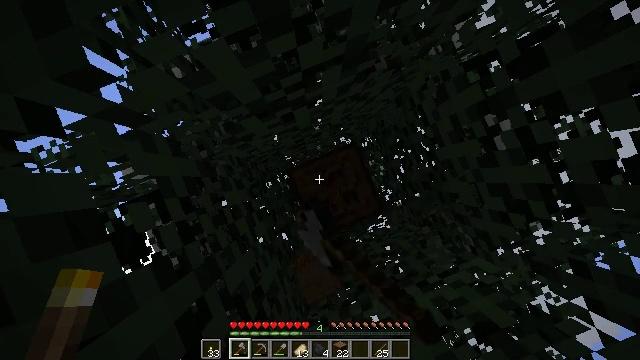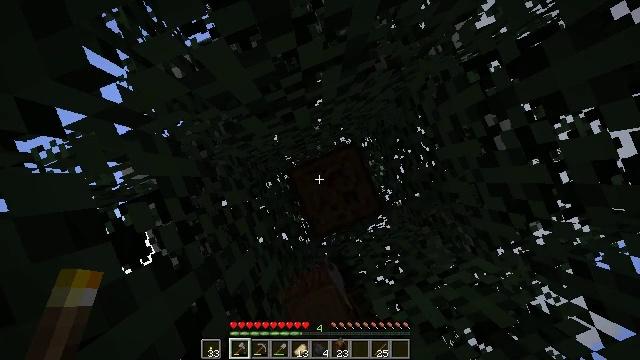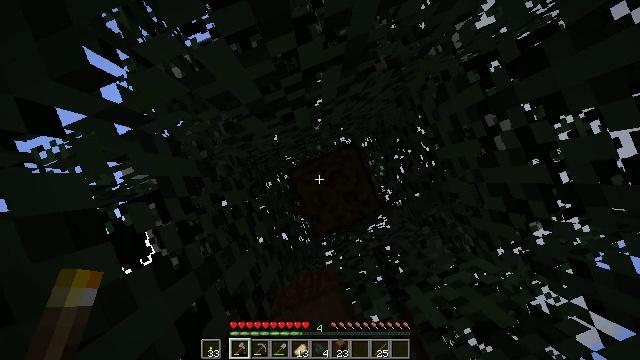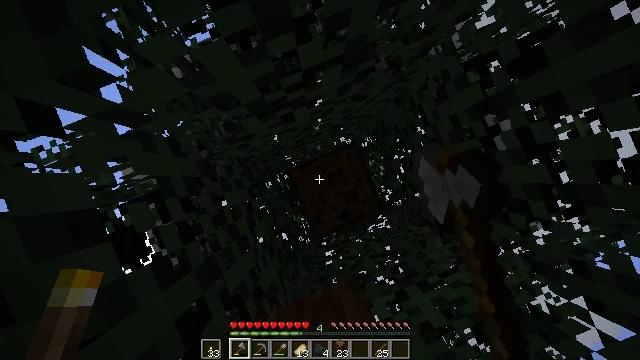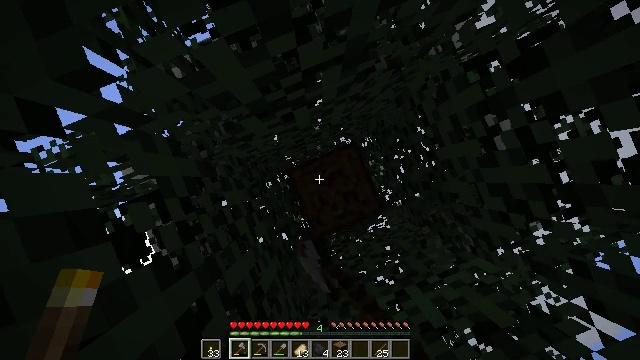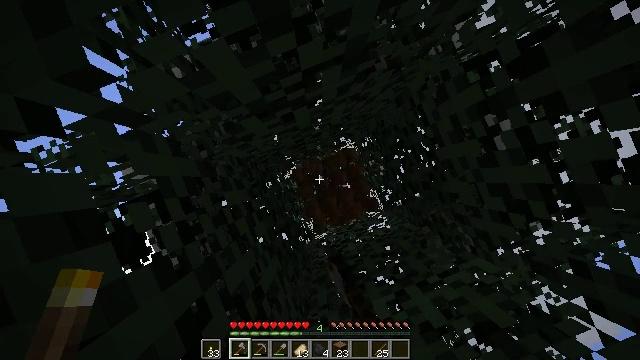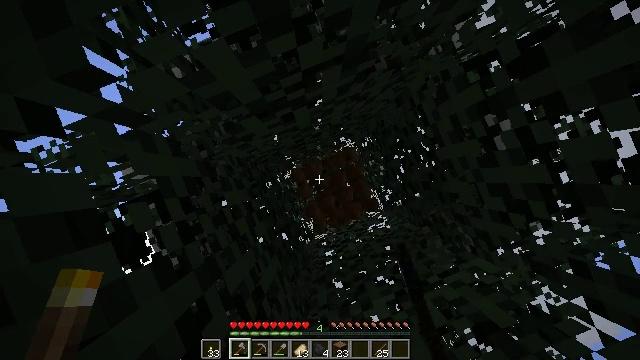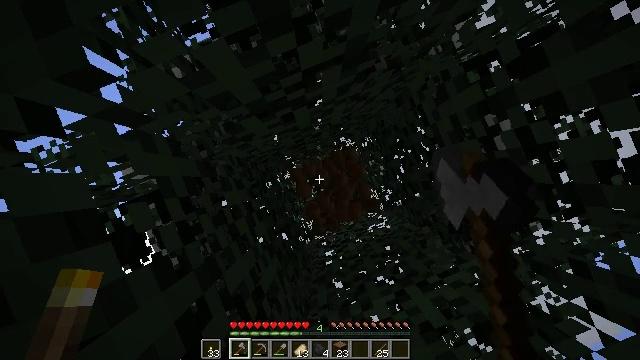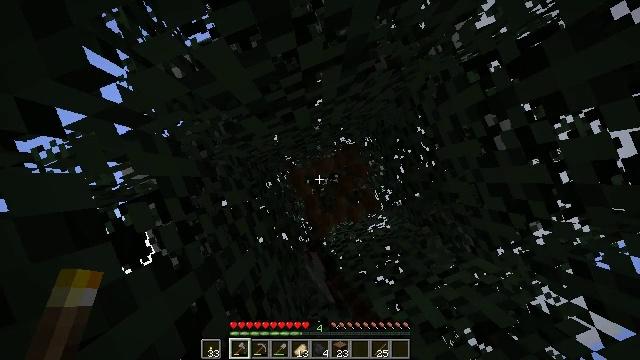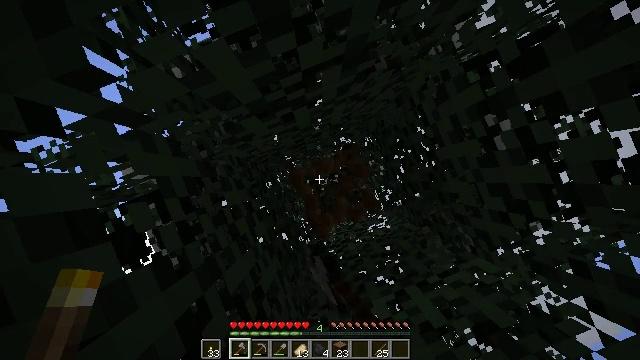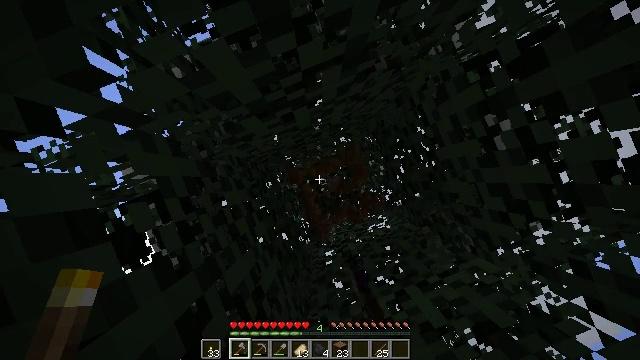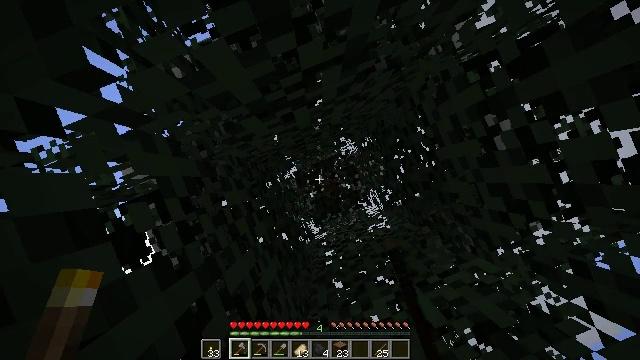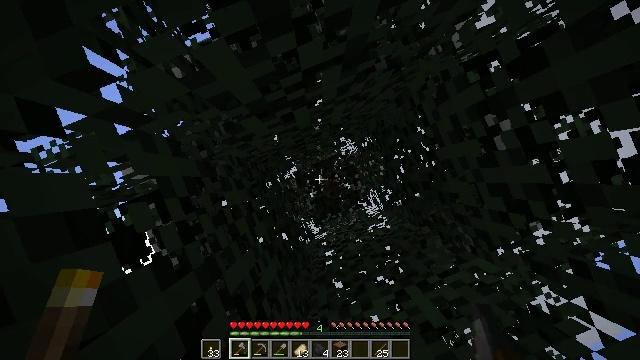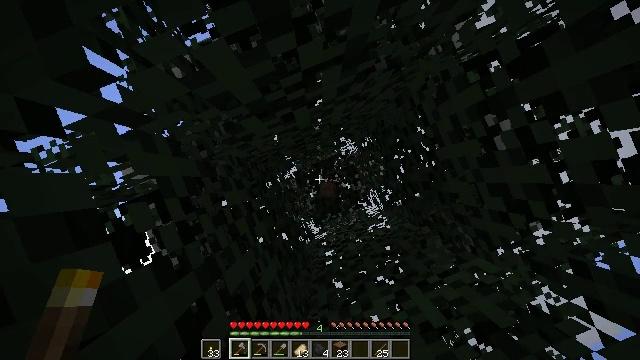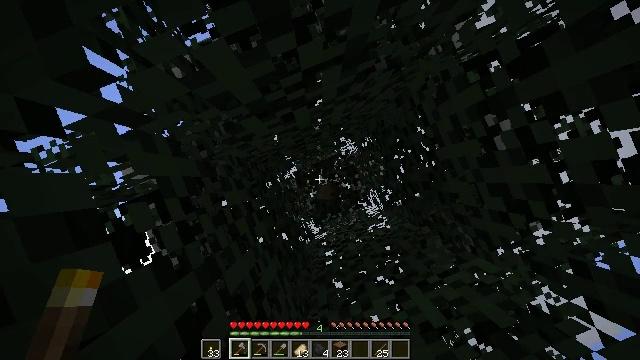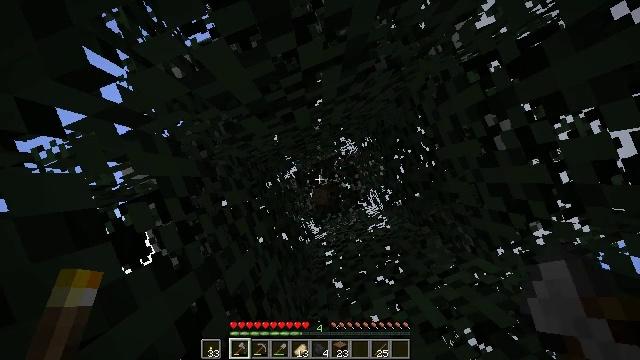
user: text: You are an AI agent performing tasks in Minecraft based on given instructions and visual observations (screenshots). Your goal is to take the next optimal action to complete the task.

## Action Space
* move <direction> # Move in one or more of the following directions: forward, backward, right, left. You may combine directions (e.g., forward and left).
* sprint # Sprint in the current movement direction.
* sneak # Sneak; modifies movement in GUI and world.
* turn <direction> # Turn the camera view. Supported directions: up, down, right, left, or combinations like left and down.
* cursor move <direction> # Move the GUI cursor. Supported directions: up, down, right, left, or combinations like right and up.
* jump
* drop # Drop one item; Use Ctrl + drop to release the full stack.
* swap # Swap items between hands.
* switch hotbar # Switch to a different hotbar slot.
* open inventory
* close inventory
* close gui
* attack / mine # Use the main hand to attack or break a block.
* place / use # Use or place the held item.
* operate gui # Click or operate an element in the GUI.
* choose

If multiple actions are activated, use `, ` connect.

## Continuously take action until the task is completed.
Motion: motion action
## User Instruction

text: Harvest the spruce log from a tree trunk.
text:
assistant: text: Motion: attack / mine
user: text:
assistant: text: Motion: attack / mine
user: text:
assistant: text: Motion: attack / mine
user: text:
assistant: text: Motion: attack / mine
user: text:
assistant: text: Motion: attack / mine
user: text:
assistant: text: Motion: attack / mine
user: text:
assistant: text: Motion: attack / mine
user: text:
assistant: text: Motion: attack / mine
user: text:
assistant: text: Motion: no_op
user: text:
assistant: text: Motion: no_op
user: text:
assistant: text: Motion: no_op
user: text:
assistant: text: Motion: no_op
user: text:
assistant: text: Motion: no_op
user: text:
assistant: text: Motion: no_op
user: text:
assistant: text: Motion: no_op
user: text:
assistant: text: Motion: no_op
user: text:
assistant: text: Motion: no_op
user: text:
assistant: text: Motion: no_op
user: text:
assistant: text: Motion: no_op
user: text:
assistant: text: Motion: no_op
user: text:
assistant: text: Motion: no_op
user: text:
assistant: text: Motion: no_op
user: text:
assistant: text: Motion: no_op
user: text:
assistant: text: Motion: turn down
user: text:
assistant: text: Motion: turn left and down
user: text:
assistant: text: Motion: turn left and down
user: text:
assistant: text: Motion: turn left and down
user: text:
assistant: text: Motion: turn left and down
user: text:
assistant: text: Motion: move back and move left, turn left and down
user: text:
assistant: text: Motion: move back and move left, turn left and down